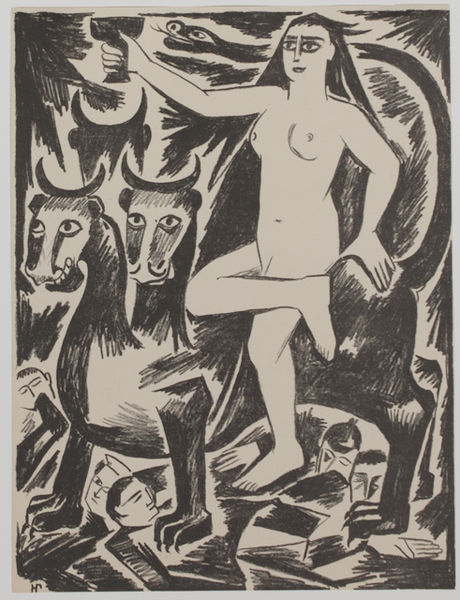
Titel: The Virgin on the Beast, The Virgin on the Beast
Künstler: Natal'ia Sergeevna Goncharova
Standort: Amherst (Massachusetts, USA)
Institution: Mead Art Museum, Amherst College
Schlagwörter: men, people, white, black, face, female, sitting, woman, print, woodcut, hand, naked, nude, tree, death, impressionism, tail, devil, faces, abstract, arms, animal, legs, mythical, cup, claws, paws, bull, horns, picasso, sleep, dream, beast, monster, snake, goblet, apocalyps, bulls, chimera, two headed, bulss, picassp, pablo picasso, two-headed bull, trampled, bent leg, cyp